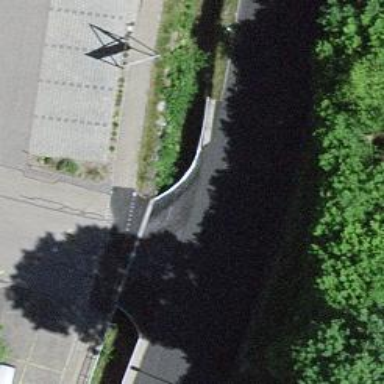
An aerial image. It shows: Culvert tunnel.